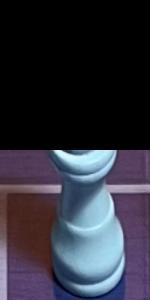
Label: King_White